Field crop: maize
Growth stage: 2
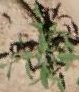
Species: atriplex